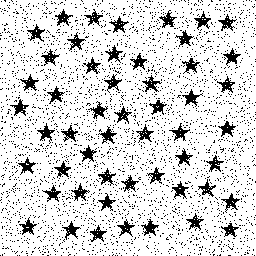
Squares: 0
Triangles: 0
Stars: 52
Total shapes: 52